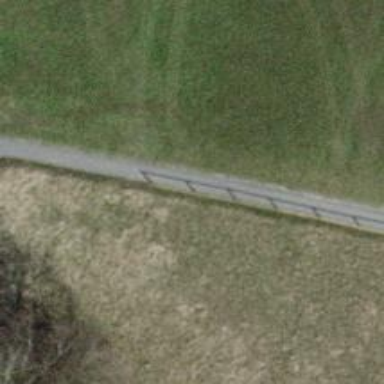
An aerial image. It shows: Footway.